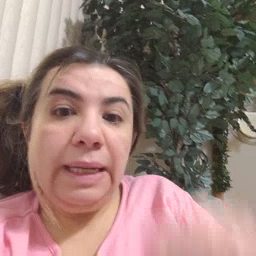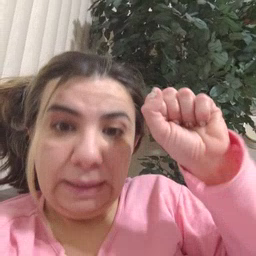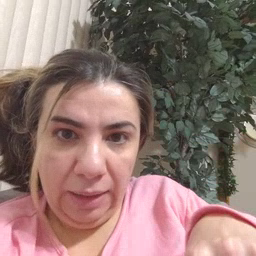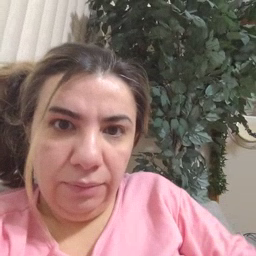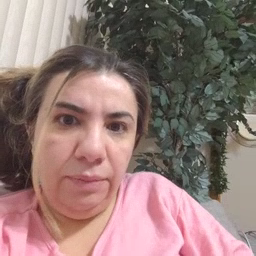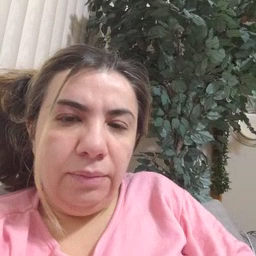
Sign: can